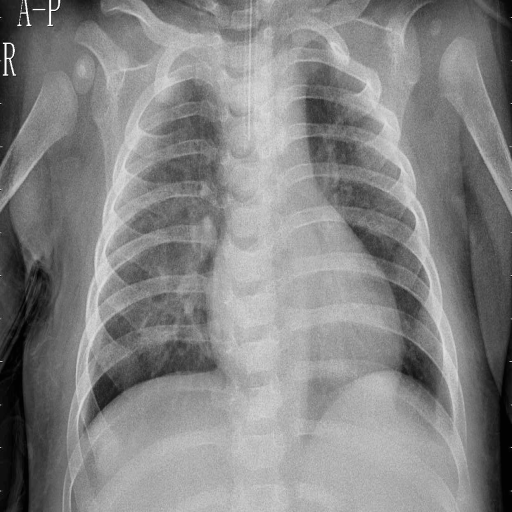
Finding: PNEUMONIA